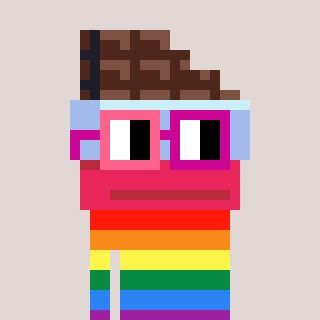
a pixel art character with square pink and red glasses, a chocolate-shaped head and a magenta-colored body on a warm background